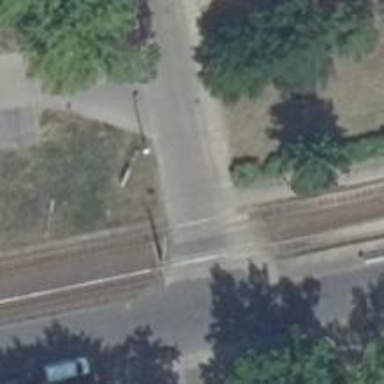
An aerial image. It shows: Uncontrolled railway crossing.